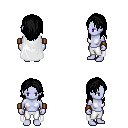
a pixel art fantasy rpg character, female body template, dark elf, purple skin, white cape, white pants, black long hairstyle, leather bracers, four views (front, back, left, right), 2x2 character sprite sheet, small pixel art, hard edges, no anti-aliasing